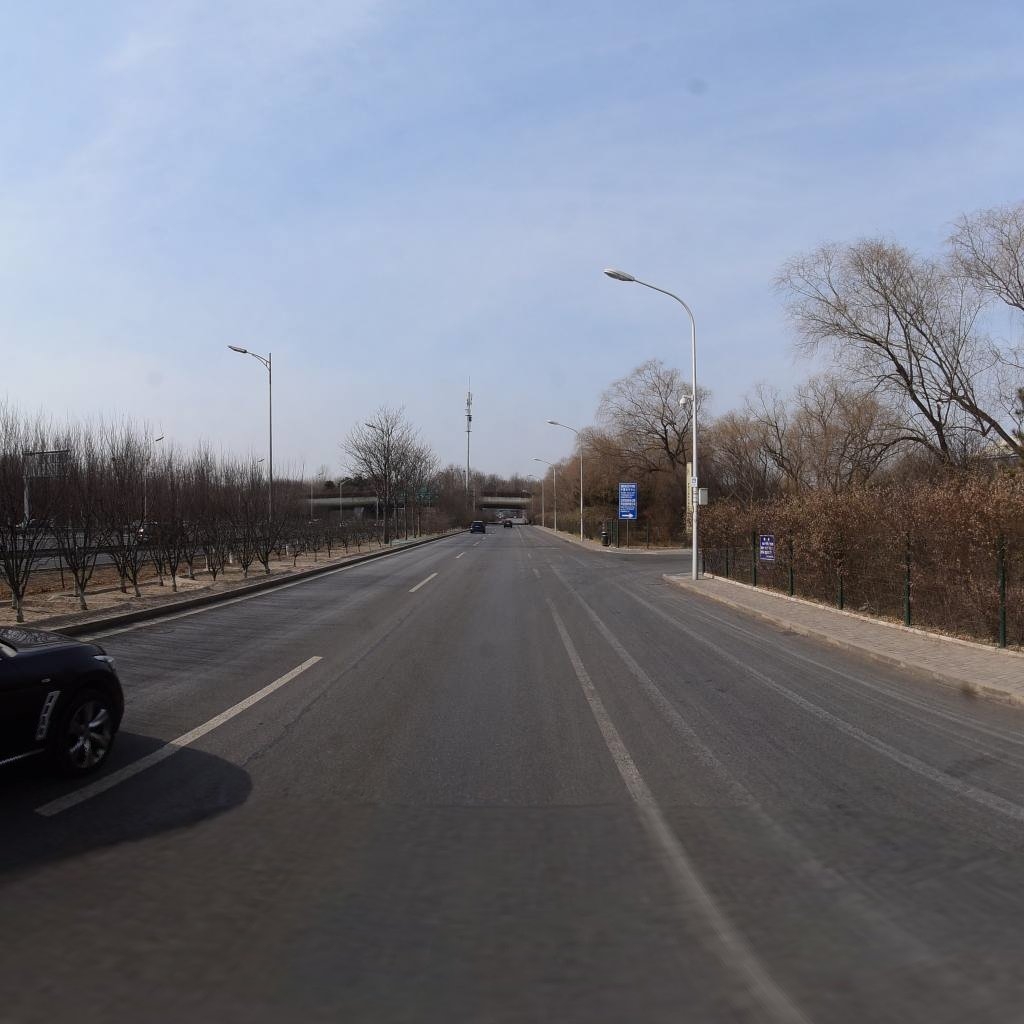
Region: Chaoyang
Road damage annotations: longitudinal patch